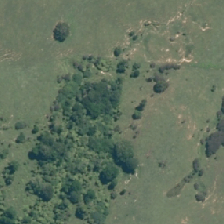
Land cover: broadleaved_indigenous_hardwood